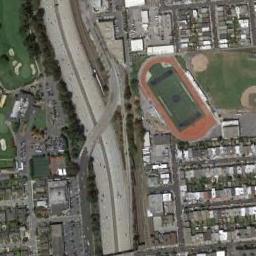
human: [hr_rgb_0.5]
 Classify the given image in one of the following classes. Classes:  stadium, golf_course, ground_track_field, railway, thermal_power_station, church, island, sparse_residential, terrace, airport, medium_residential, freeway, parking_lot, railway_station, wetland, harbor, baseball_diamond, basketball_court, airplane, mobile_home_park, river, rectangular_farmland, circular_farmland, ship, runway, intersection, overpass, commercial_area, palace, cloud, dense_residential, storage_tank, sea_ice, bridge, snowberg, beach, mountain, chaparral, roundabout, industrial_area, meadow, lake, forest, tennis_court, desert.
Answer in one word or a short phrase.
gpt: ground_track_field